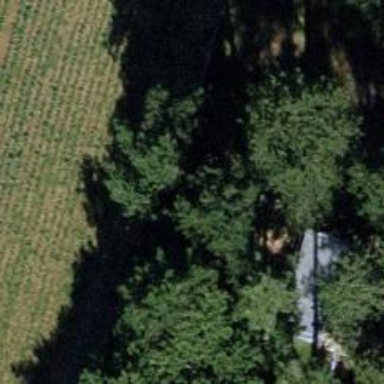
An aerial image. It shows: Mixed leaf type tree in natural setting.